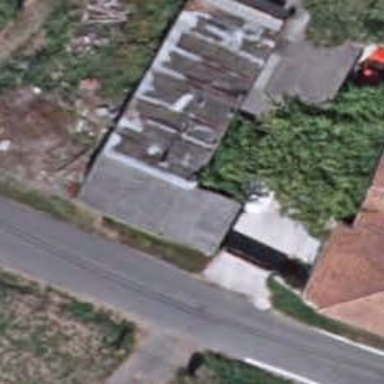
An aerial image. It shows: Shed.